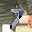
Label: 7